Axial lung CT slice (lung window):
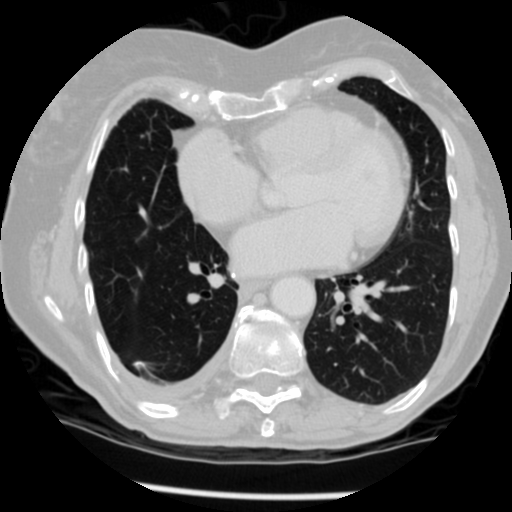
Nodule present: no